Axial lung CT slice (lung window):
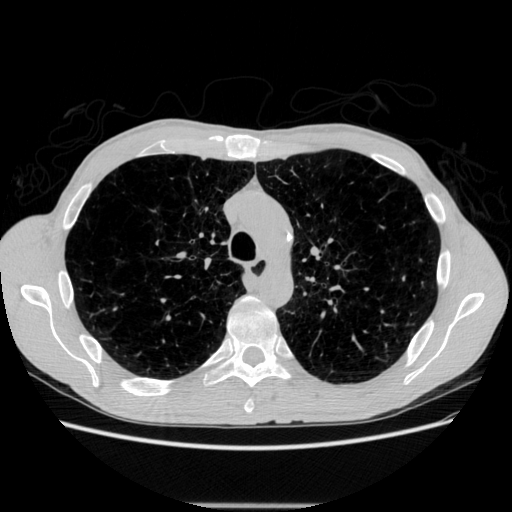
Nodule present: no